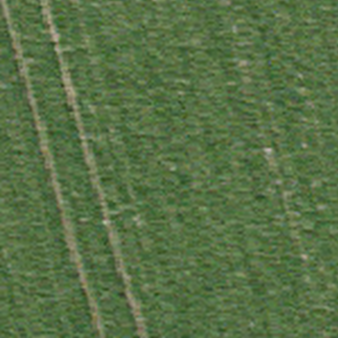
Label: other